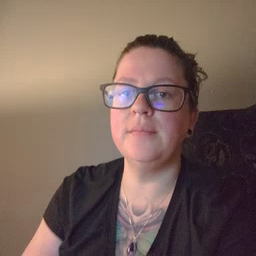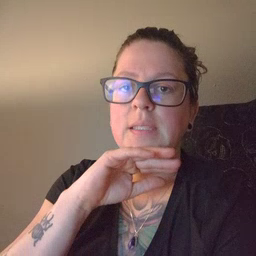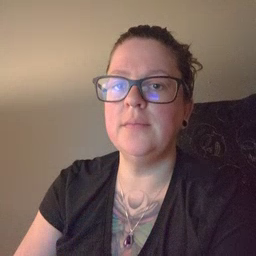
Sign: pig